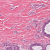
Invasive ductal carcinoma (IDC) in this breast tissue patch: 0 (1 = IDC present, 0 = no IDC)